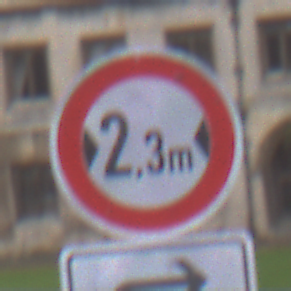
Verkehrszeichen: TatsaechlicheBreite2Komma3
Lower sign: RichtungsangabeDurchPfeile5
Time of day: Midday
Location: Outdoor (Urban)
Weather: Overcast
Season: NotSpecified
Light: Natural